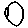
Label: circle